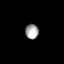
Tissue: lung
Cell type: Fibroblasts
Senescence score: 0.5442
Nuclear area (px): 189
Mean DAPI intensity: 168.037